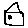
Label: house